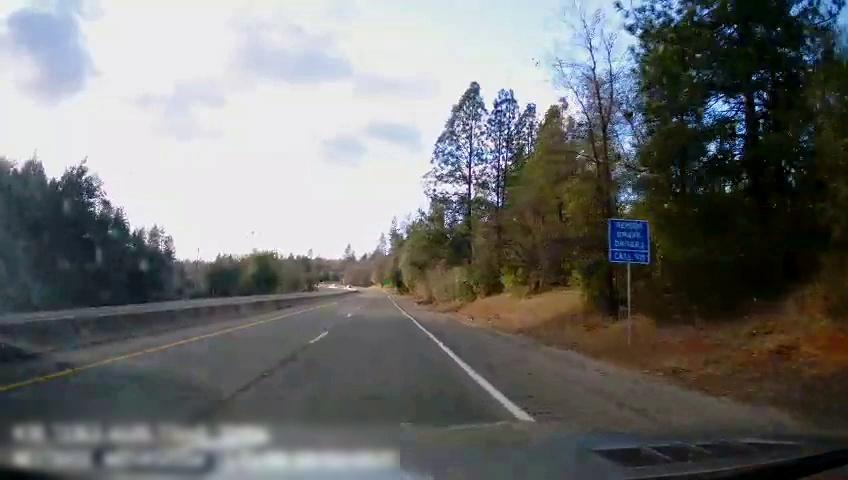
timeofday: Day
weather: Sunny
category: Drivable Space
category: Drivable Space
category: Lanes | Alternate Lane
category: Lanes | Current Lane
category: Lanes | Alternate Lane
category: Traffic | Signs